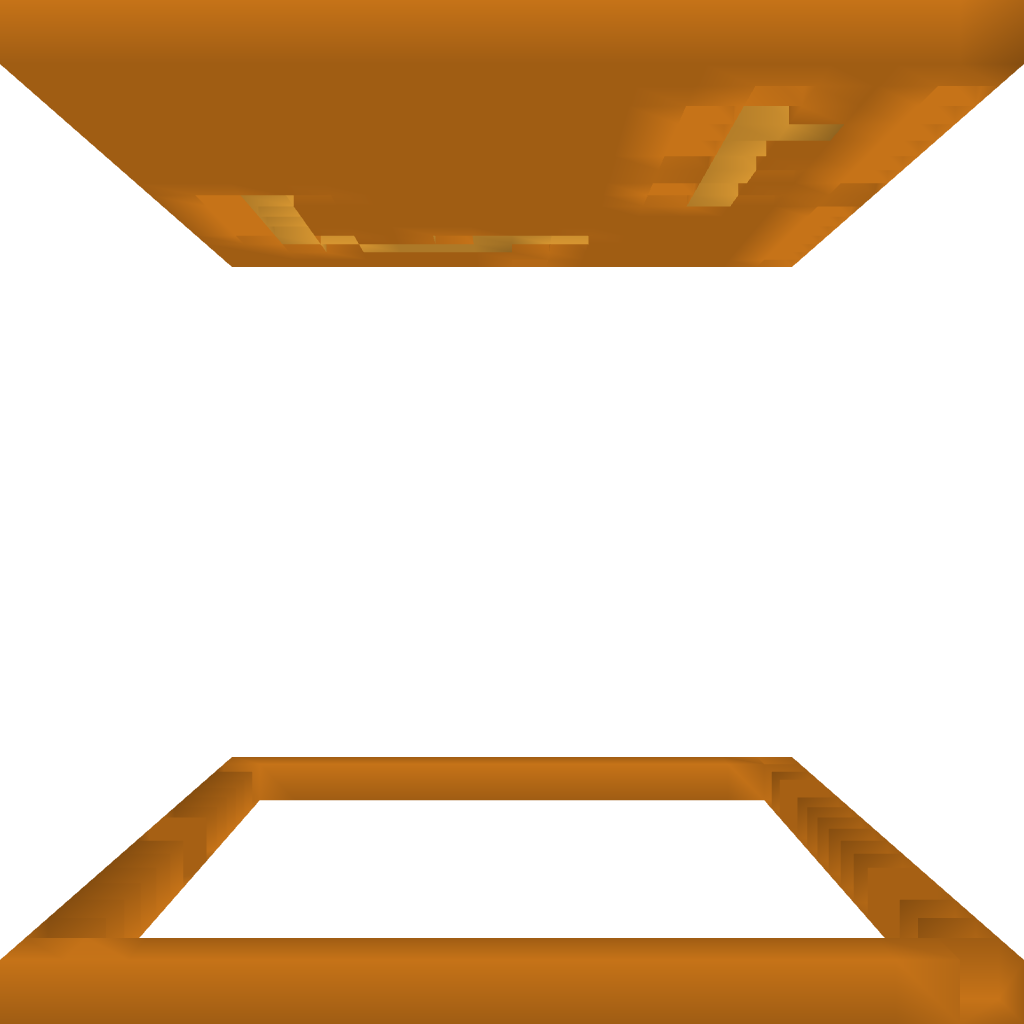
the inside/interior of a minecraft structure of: Jack-O-Lantern